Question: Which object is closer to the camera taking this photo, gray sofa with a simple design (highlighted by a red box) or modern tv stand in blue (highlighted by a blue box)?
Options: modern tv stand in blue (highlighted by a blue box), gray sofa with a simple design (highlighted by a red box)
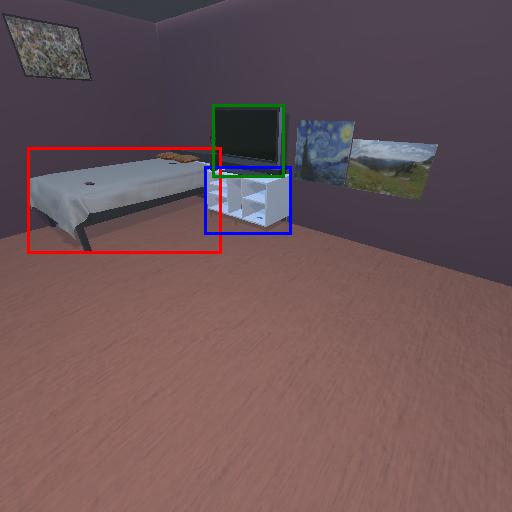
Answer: modern tv stand in blue (highlighted by a blue box)